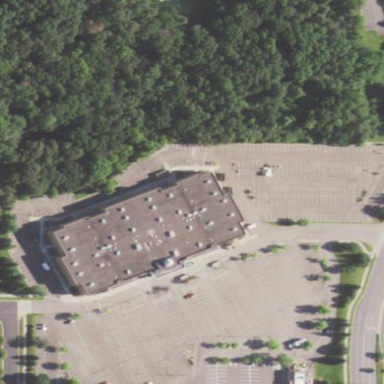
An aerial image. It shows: Retail building that includes cinema.